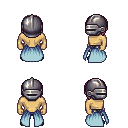
a pixel art fantasy rpg character, male body template, human, tanned skin, overskirt, metal pants, white blonde pageboy hairstyle, metal helm, black shoes, four views (front, back, left, right), 2x2 character sprite sheet, small pixel art, hard edges, no anti-aliasing